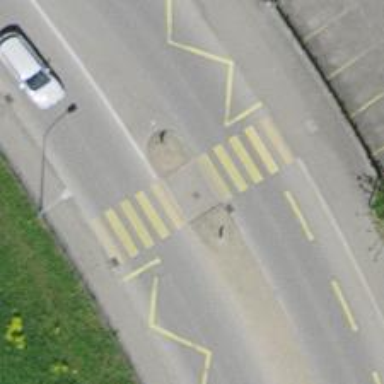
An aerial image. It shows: Marked road crossing with pedestrian island.